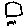
Label: square